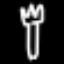
Label: fork